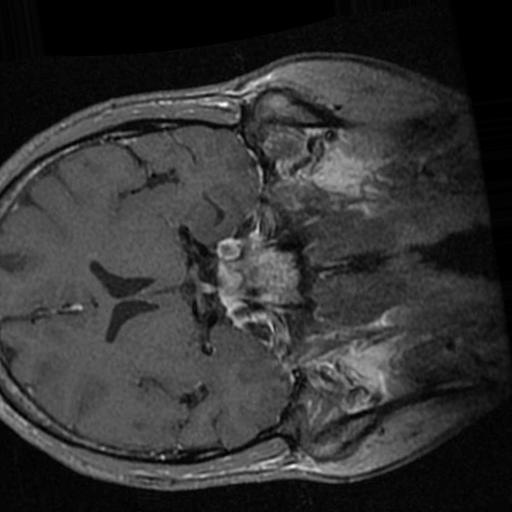
Label: brain_tumor